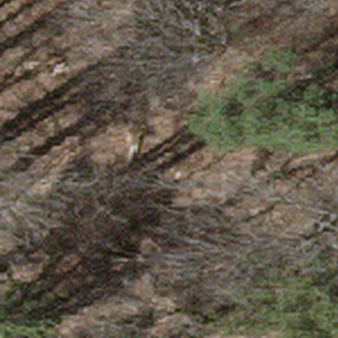
Label: other